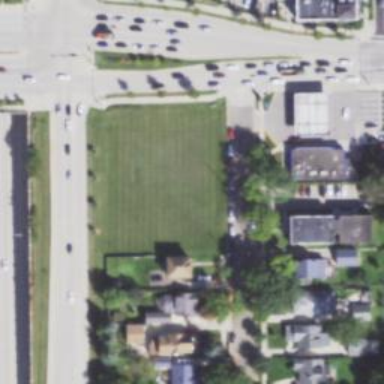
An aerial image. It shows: Residential road with separate asphalt sidewalk.